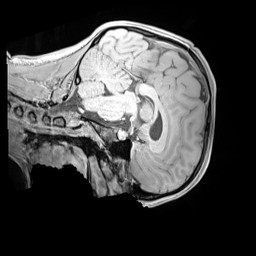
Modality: MP2RAGE
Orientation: sagittal
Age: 11
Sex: female
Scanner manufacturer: siemens
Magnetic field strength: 3 T
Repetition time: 4 s
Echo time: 0.00303 s